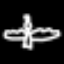
Label: angel